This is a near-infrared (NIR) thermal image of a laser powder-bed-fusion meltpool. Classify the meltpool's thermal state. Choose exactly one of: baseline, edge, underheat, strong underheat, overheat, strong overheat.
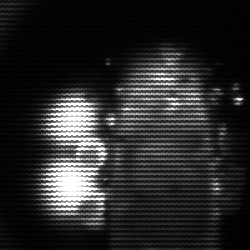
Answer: strong underheat